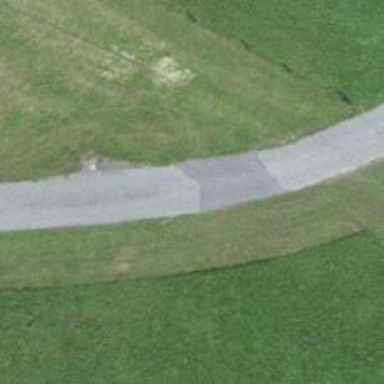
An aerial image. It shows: Unclassified road.